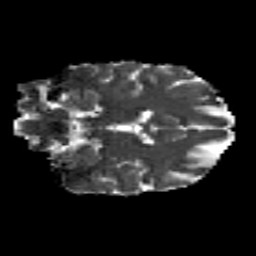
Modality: MD
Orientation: coronal
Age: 25
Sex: female
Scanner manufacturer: siemens
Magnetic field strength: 3 T
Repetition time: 8.8 s
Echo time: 0.085 s